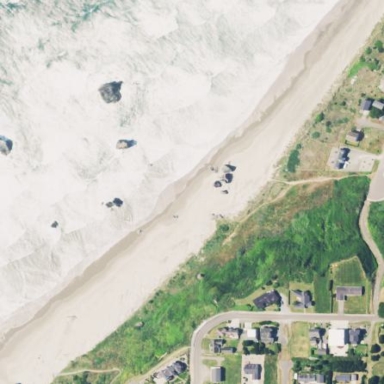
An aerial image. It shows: Sandy beach with natural surroundings.